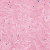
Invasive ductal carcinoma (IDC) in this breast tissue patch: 0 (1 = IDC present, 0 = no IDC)